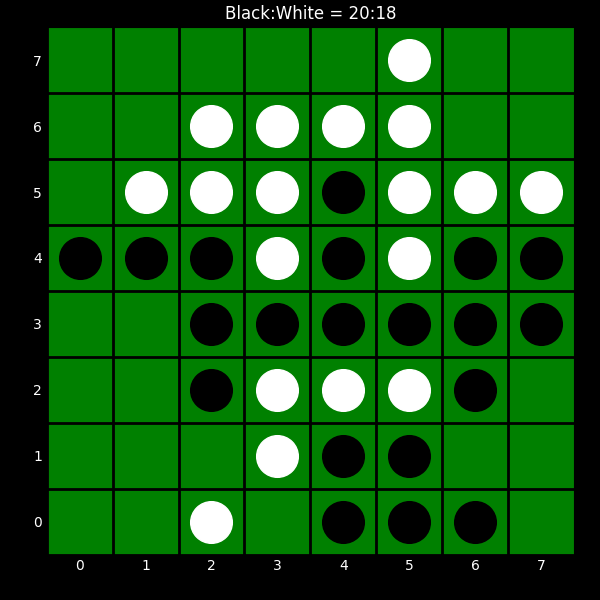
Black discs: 20
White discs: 18